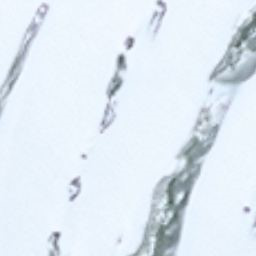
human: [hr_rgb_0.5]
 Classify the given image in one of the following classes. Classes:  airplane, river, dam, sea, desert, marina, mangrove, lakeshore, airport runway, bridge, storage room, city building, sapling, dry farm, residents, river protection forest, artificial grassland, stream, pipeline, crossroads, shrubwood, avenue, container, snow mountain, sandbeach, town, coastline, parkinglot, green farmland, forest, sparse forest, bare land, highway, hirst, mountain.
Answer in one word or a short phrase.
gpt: snow mountain